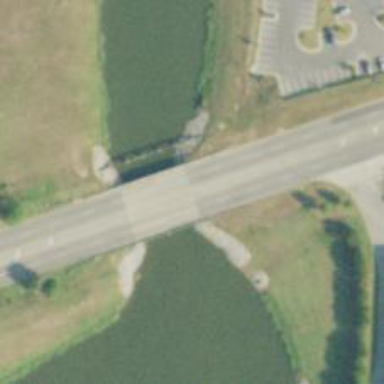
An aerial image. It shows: Tertiary road with bridge.